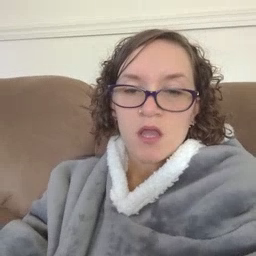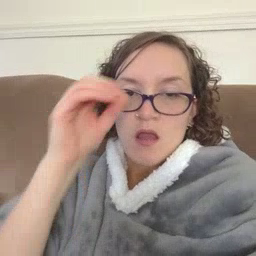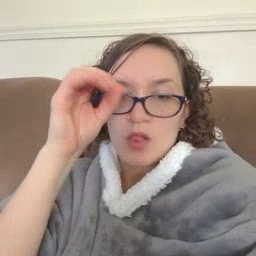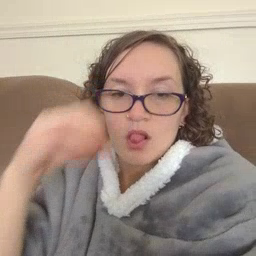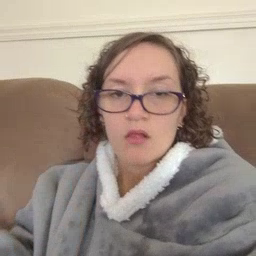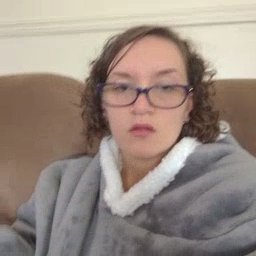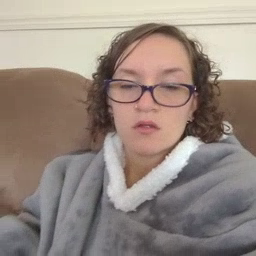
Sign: owl